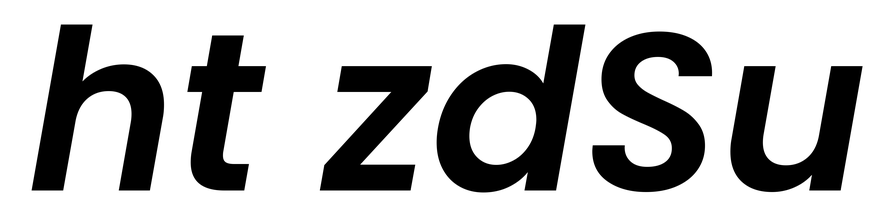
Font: Poppins-SemiBoldItalic